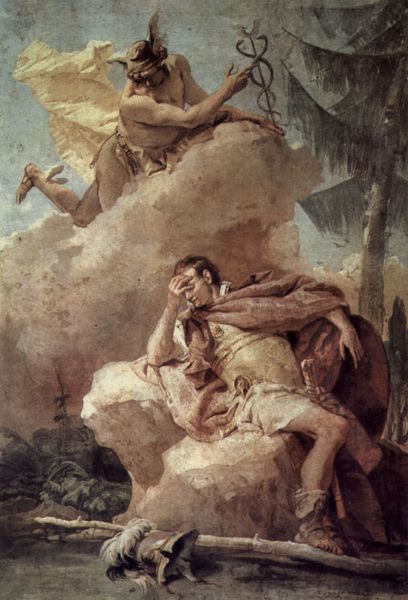
Titel: Merkur erscheint Äneas im Traum und fordert ihn auf, Karthago zu verlassen
Künstler: Giovanni Battista Tiepolo
Standort: Vicenza
Institution: Villa Valmarana
Schlagwörter: baum, blau, feder, felsen, flügel, gemälde, gott, hand, held, himmel, kampf, kopf, mann, nackt, schlaf, umhang, weiß, wolken, bäume, gelb, grün, landschaft, ocker, sitzen, äste, braun, brust, grau, haar, hell, holz, hut, licht, schwarz, skizze, stirn, symbol, blick, hund, rot, tuch, wolke, symbolismus, hemd, augen, barock, falten, federn, gesicht, stein, steine, trauer, hände, ast, baumstamm, erde, natur, stamm, rauch, gewand, gold, haare, mantel, sitzend, stoff, decke, rosa, wald, engel, federbusch, bein, ruhe, liegen, ruhen, schlafen, beobachten, stab, fels, krieg, schlacht, falte, pfeife, sandalen, faltenwurf, knie, liegend, schenkel, gedanken, nachdenken, oben, schild, panzer, gestützt, unterrock, schweben, traum, sichel, schwert, soldat, schlange, napoleon, degen, helm, nadelbaum, tanne, entwurf, mythologie, ritter, rüstung, gedanke, verzweiflung, helme, sandale, brustpanzer, teufel, griechisch, fall, müde, schlangen, feldherr, büschel, treu, apoll, hermes, jupiter, götterbote, merkur, verdeckt, bote, flügelchen, mars, heroisch, spirale, rasten, titien, treue, verzweifelt, nachricht, urteil, casque, herab, äskulap, felsstein, gewnd, venise, merkurstab, fesen, einfall, dachs, deutung, flügelhut, guerrier, caduceus, kapf, steinbrocken, tintoret, hermesstab, veronese, eskulap, flügelschuh, hermesstabg, hiobsbotschaft, ideen, stinktier, kopf aufgestützt, #krieger